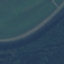
Land use / land cover class: River